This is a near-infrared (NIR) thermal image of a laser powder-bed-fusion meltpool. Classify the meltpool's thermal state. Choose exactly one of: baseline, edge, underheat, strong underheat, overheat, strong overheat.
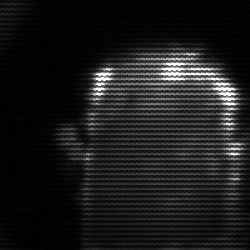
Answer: baseline